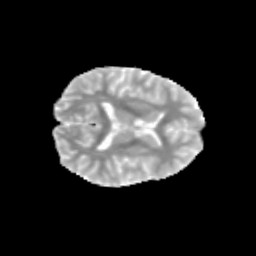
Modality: MD
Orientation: axial
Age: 13
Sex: female
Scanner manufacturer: siemens
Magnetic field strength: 3 T
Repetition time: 3.8 s
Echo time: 0.07 s